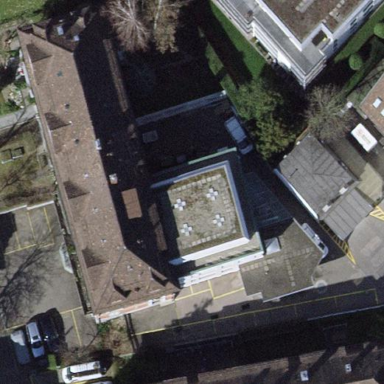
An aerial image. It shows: The building has flat roof that is oriented across.